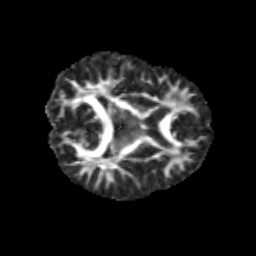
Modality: FA
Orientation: axial
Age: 10
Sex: female
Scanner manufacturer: siemens
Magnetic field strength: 3 T
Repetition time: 3.8 s
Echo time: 0.07 s